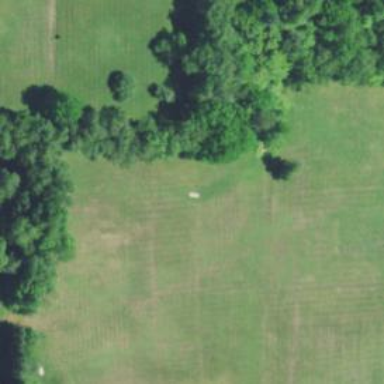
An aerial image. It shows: Disc golf tee area.